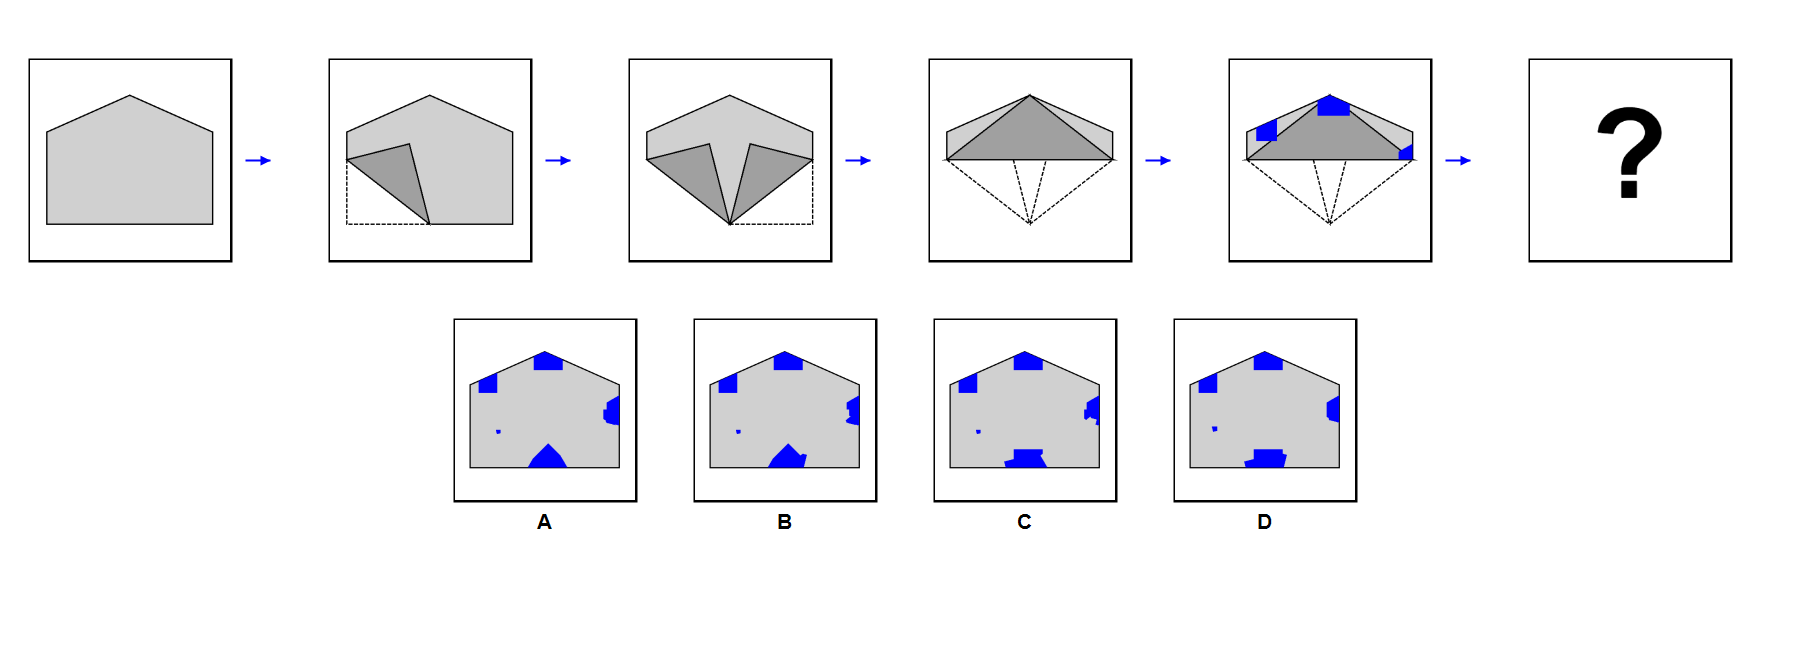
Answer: D